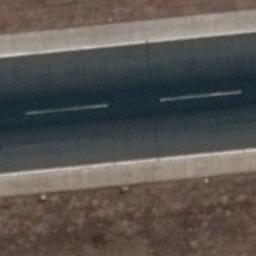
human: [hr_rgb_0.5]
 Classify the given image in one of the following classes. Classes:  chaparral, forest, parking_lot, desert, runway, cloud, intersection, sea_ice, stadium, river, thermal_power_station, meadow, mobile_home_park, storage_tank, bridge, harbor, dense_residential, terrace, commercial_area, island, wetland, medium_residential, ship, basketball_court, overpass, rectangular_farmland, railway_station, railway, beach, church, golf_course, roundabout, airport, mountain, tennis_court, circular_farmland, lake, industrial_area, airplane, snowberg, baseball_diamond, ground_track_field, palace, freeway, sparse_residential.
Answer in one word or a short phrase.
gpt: runway